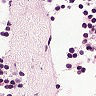
Metastatic tissue present: no